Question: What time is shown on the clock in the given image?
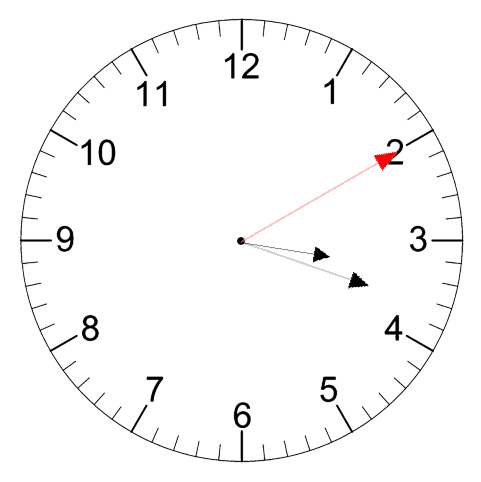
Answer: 03:18:10